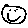
Label: smiley face